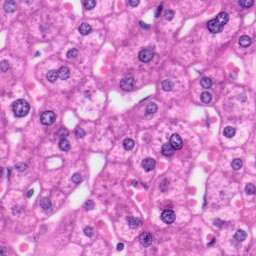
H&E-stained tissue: Liver